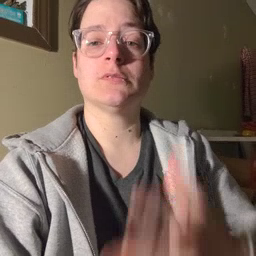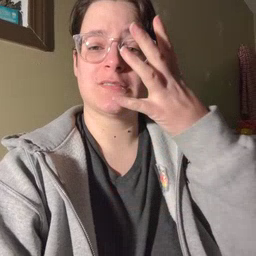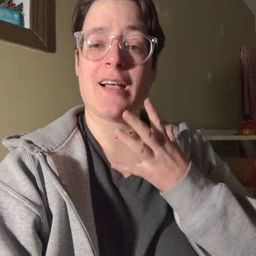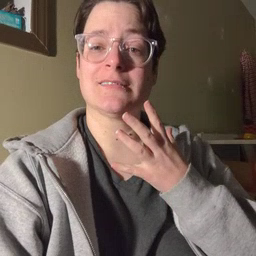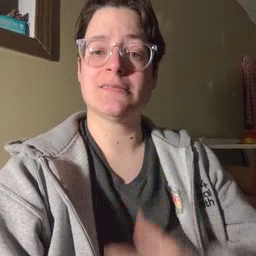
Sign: sad